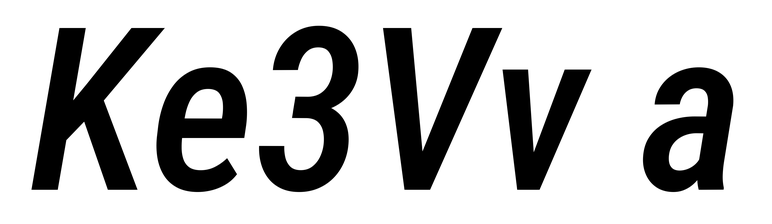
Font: Roboto-Italic_Condensed_Medium_Italic